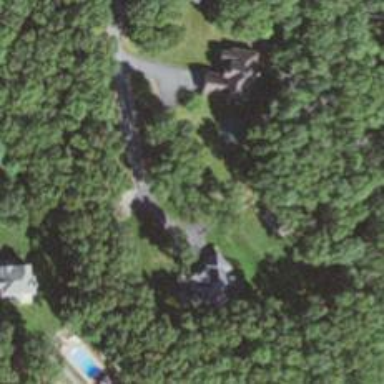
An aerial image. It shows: Residential driveway used as service road.